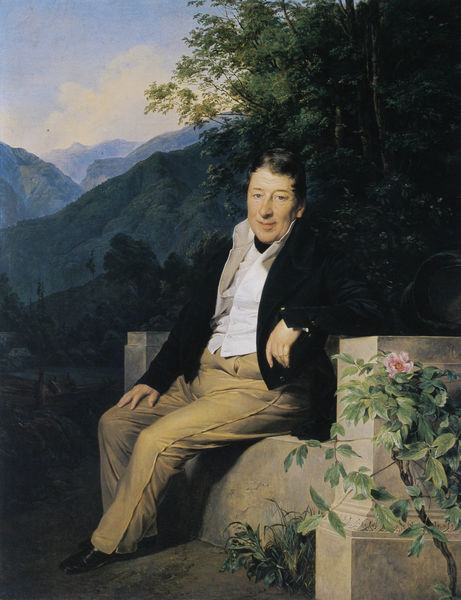
Titel: Bildnis des Freiherrn von Moser vor einer Salzkammergutlandschaft mit Loser und Sandling
Künstler: Ferdinand Georg Waldmüller
Standort: Hannover
Institution: Niedersächsisches Landesmuseum
Schlagwörter: baum, berg, blau, blätter, felsen, gemälde, hand, himmel, laub, mann, schatten, weiß, wolken, bäume, gelb, grün, landschaft, ocker, see, sitzen, stadt, äste, blume, braun, finger, grau, hintergrund, licht, mund, nase, orange, schwarz, säule, blick, blüte, gras, rose, rot, weg, wolke, malerei, anzug, hemd, hose, jacke, arm, arme, augen, gesicht, mensch, stein, steine, bildnis, herr, hände, portrait, porträt, öl, ast, erde, gräser, horizont, hügel, natur, sonnenaufgang, strauch, weite, zweige, büsche, sträucher, boden, figur, haare, pose, realismus, sitzend, blatt, pflanze, pflanzen, england, rosa, scheitel, tal, vornehm, wald, lächeln, sitz, naturalismus, schuhe, berge, fels, gebirge, gipfel, dorf, mauer, dunst, nebel, amerika, bank, beleuchtung, romantik, thron, halstuch, sitzt, bauch, schoß, knöpfe, jackett, sakko, weste, lachen, gentleman, zweig, draußen, schuh, ganzkörper, halbprofil, rosenstrauch, kulisse, verblauung, freundlich, waldmüller, drehung, natürlich, nett, bildungsbürger, hotizont, lichtfeld, rosenranke, rosenstock, spenzer, steinbank, überkreuzt, sentimental, bege, emotional, bidermeier, charakterisierung, empfindsamkeit, jarkett, 19. jahrhundert, rosde, haare sanft, herrenbild, romanticism, sensualism